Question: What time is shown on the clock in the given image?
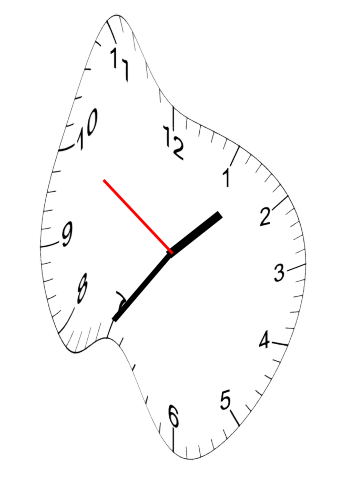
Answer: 01:35:50